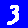
Digit: 3